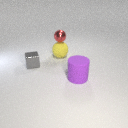
small red metal sphere above large yellow rubber sphere